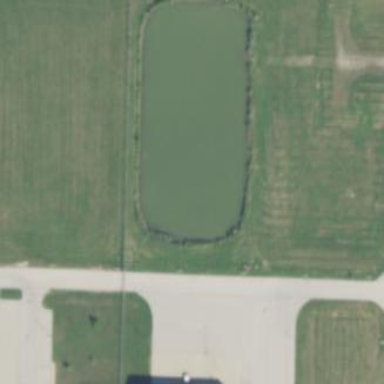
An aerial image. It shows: Pond surrounded by natural water.